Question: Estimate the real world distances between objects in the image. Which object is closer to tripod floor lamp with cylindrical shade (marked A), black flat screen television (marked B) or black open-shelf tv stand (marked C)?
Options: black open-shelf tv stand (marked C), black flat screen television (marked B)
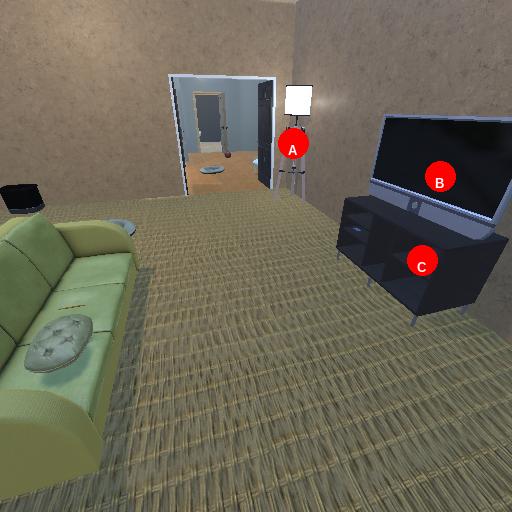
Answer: black open-shelf tv stand (marked C)